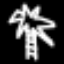
Label: palm tree